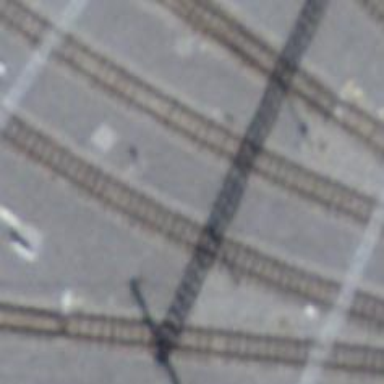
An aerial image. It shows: Narrow-gauge railway yard with one track. The yard is electrified with contact line.